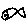
Label: fish